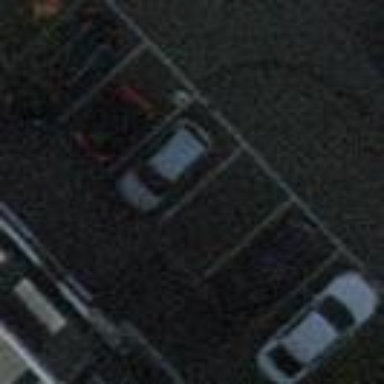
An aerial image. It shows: Street side parking area.